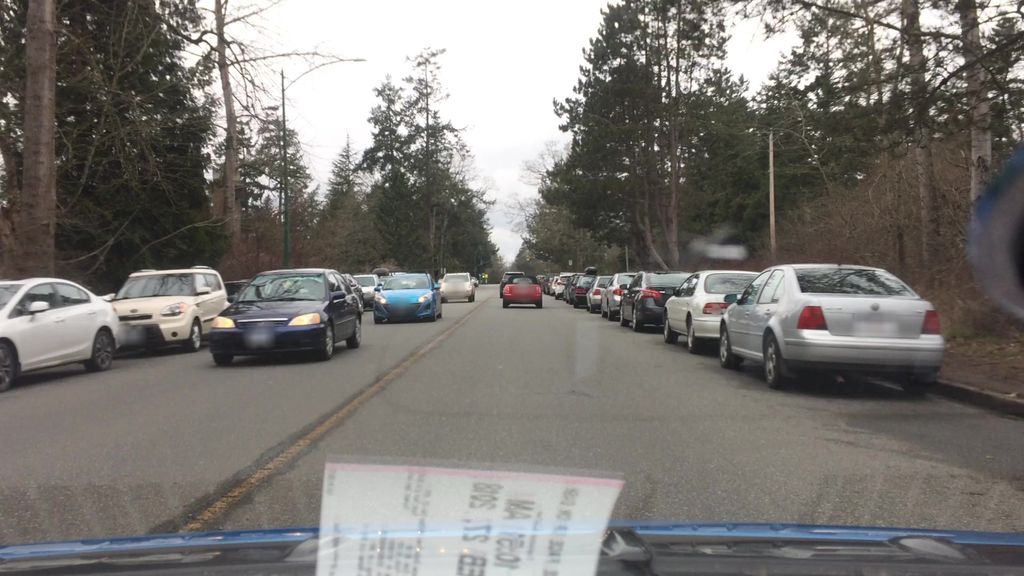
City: victoria